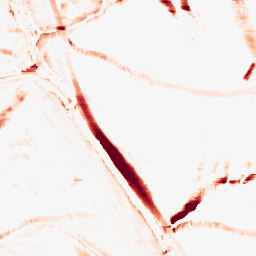
Category: morphological
Decomposition family: morphological_rect
Decomposition parameters: operation: opening
width: 20
height: 10
Upsampling method: regularized
Upsampling parameters: scale: 4
lambda_reg: 0.001
Upsampling scale: 4